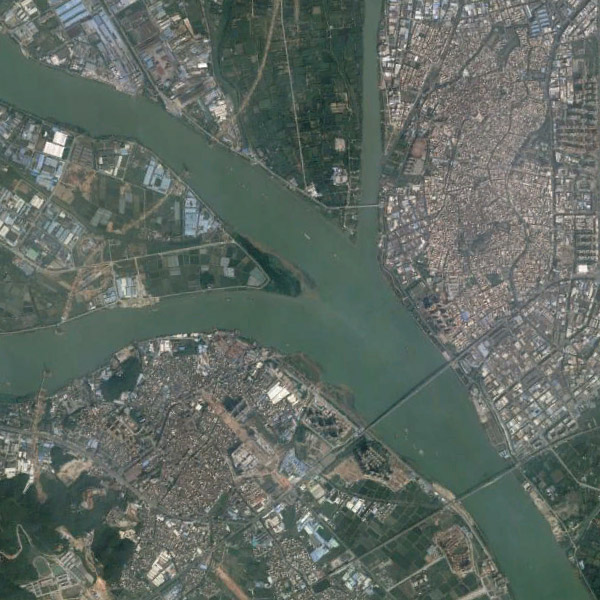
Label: River